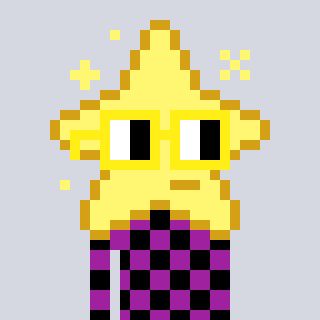
a pixel art character with square yellow glasses, a star-shaped head and a magenta-colored body on a cool background